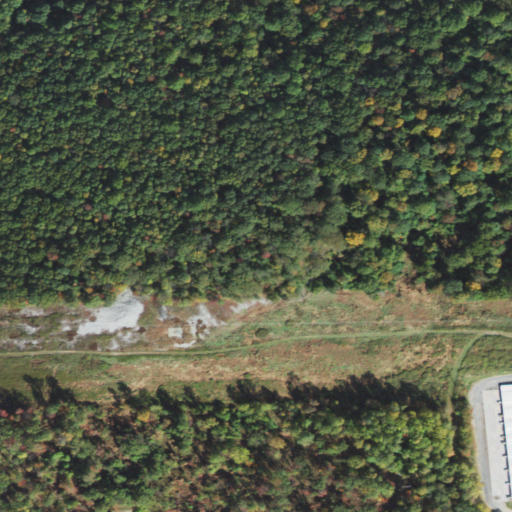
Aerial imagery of mountain in Pennsylvania named Irish Mountain containing deciduous forest, pasture, mixed forest, open development, medium intensity development, low intensity development, and cultivated crops